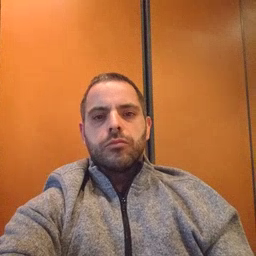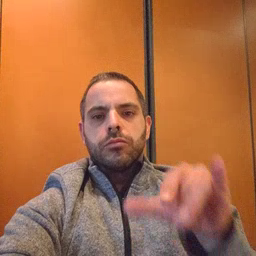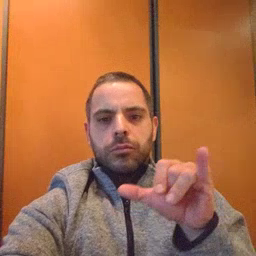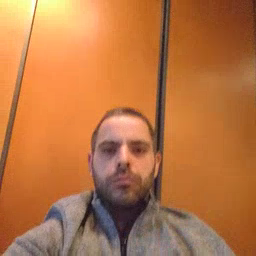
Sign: same